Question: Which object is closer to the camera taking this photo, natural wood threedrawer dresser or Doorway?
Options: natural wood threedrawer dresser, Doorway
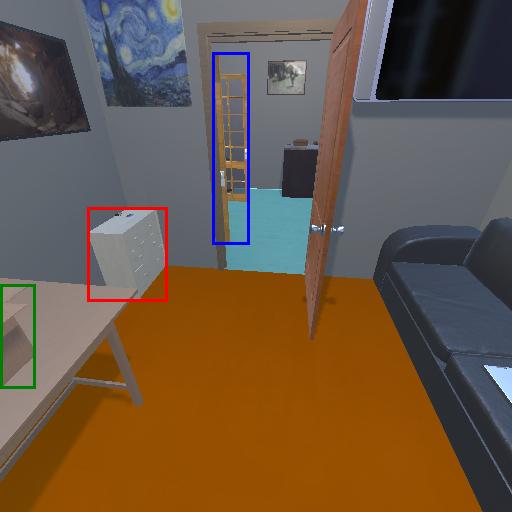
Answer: natural wood threedrawer dresser